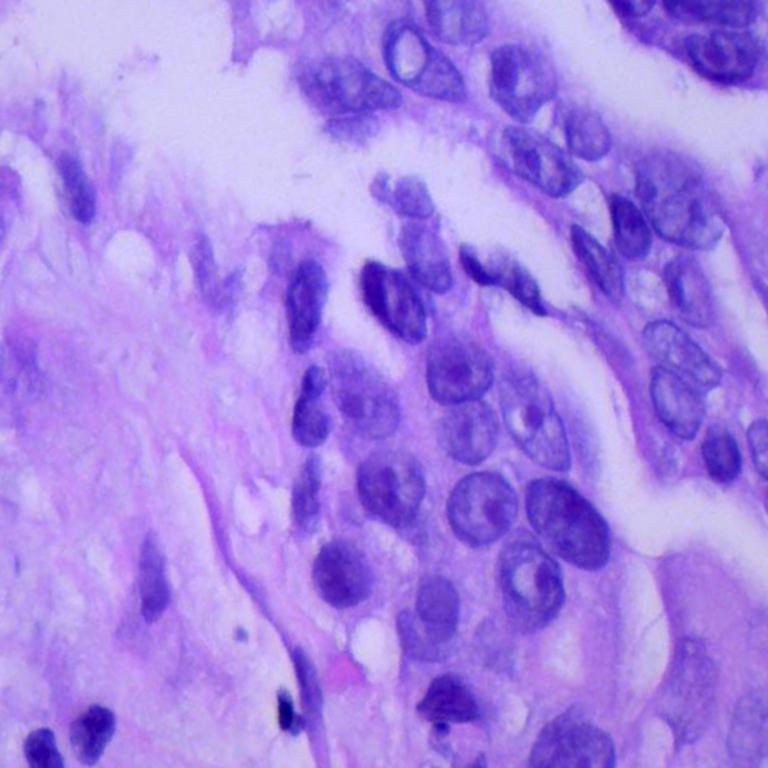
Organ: lung
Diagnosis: adenocarcinomas